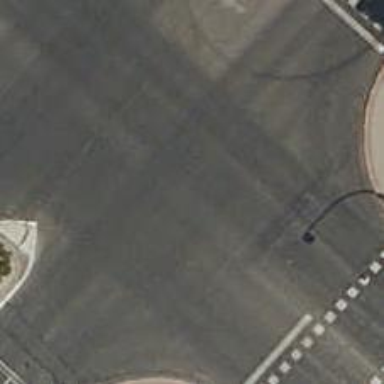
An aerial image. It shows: Road with traffic signals controlling the flow of traffic.